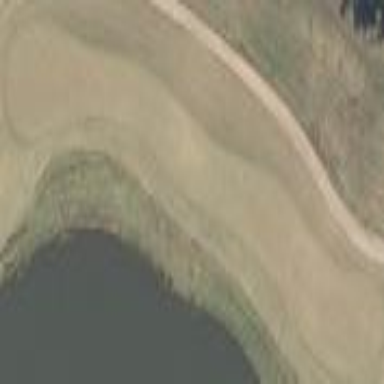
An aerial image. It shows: Grass area designated as golf tee.